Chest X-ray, PA view. Patient: 44 years old, sex M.
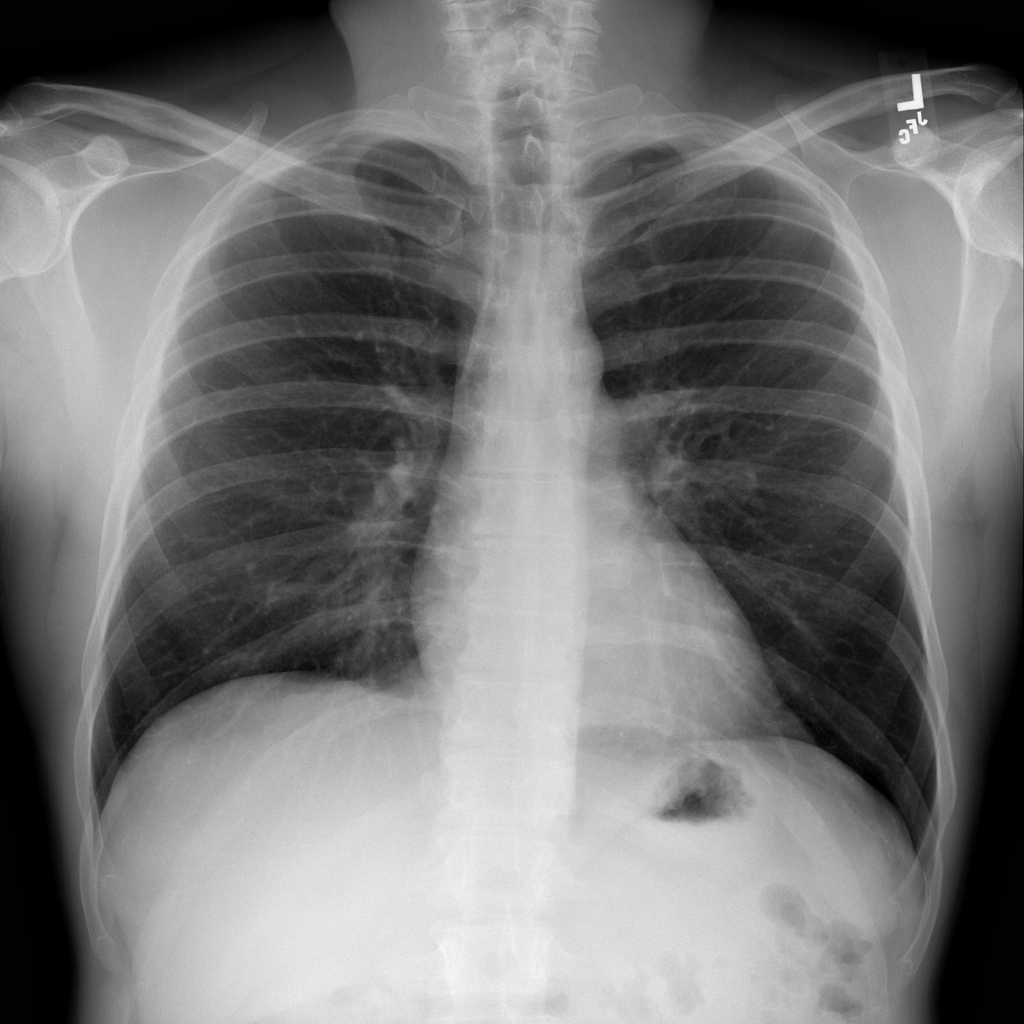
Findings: No Finding